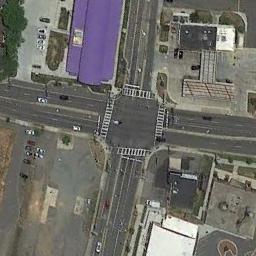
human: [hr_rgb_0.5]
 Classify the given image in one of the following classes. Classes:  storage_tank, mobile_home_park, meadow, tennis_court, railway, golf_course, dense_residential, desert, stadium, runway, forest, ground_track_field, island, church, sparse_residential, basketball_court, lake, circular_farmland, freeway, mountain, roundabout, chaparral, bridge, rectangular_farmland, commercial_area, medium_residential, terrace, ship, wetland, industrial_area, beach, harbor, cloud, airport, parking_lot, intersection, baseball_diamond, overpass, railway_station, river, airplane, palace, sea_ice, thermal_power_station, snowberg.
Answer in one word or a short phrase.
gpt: intersection